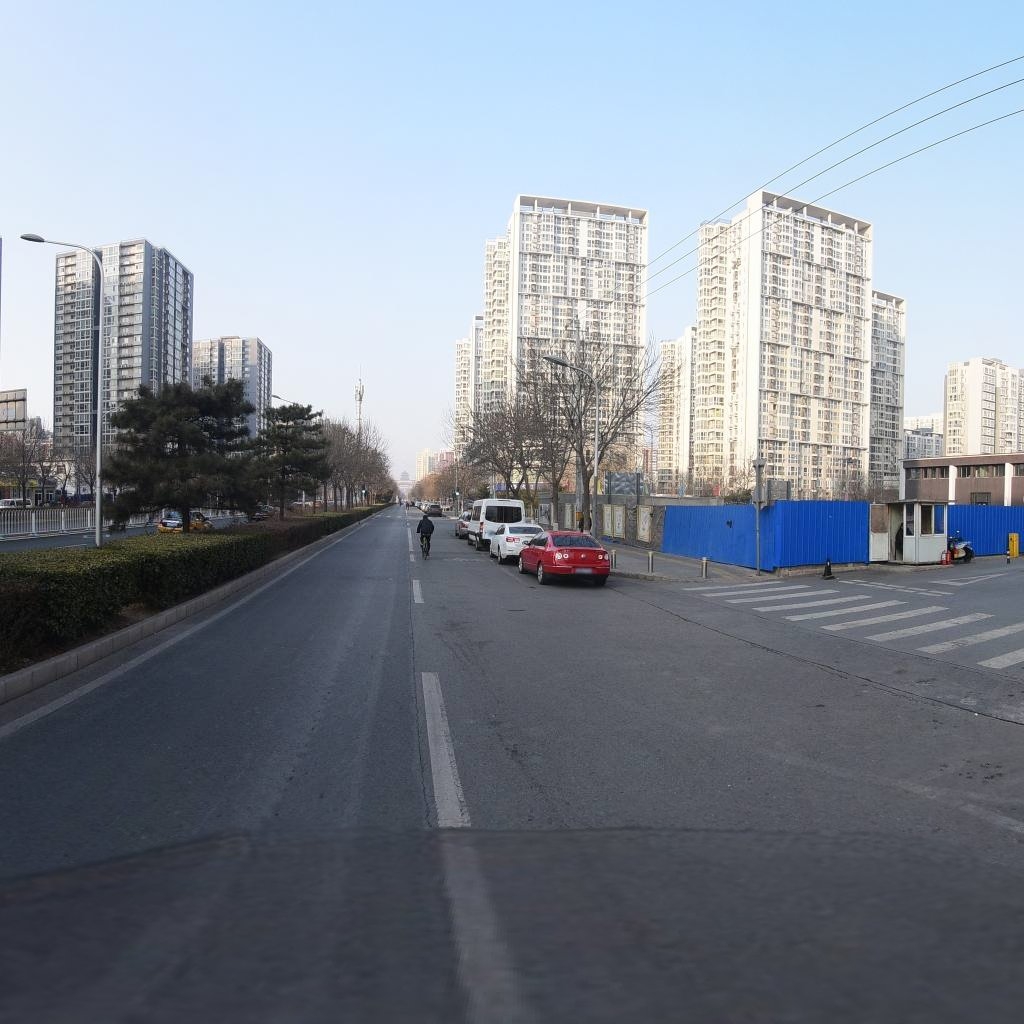
Region: Xicheng
Road damage annotations: longitudinal crack, longitudinal crack, longitudinal crack